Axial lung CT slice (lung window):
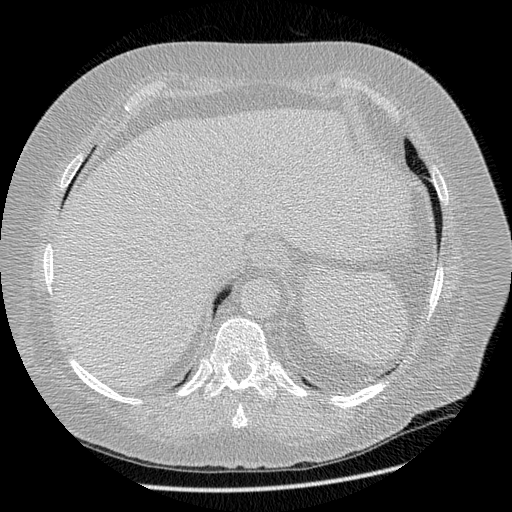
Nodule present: no